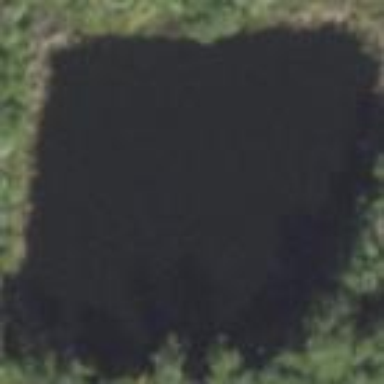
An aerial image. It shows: Pond with natural water.